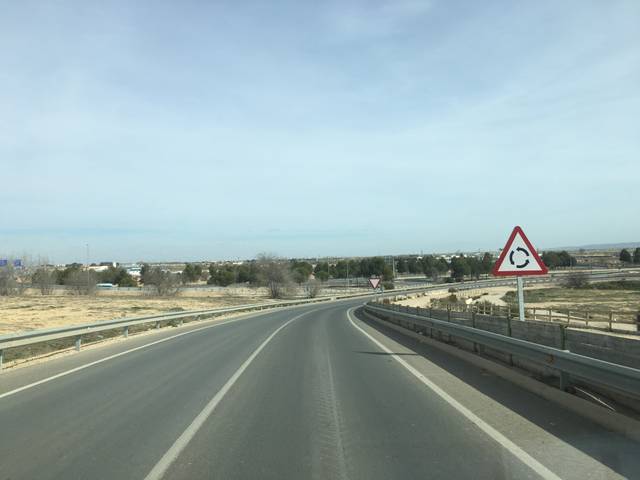
Region: Spain
Coordinates: 39.013, -1.859